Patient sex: M
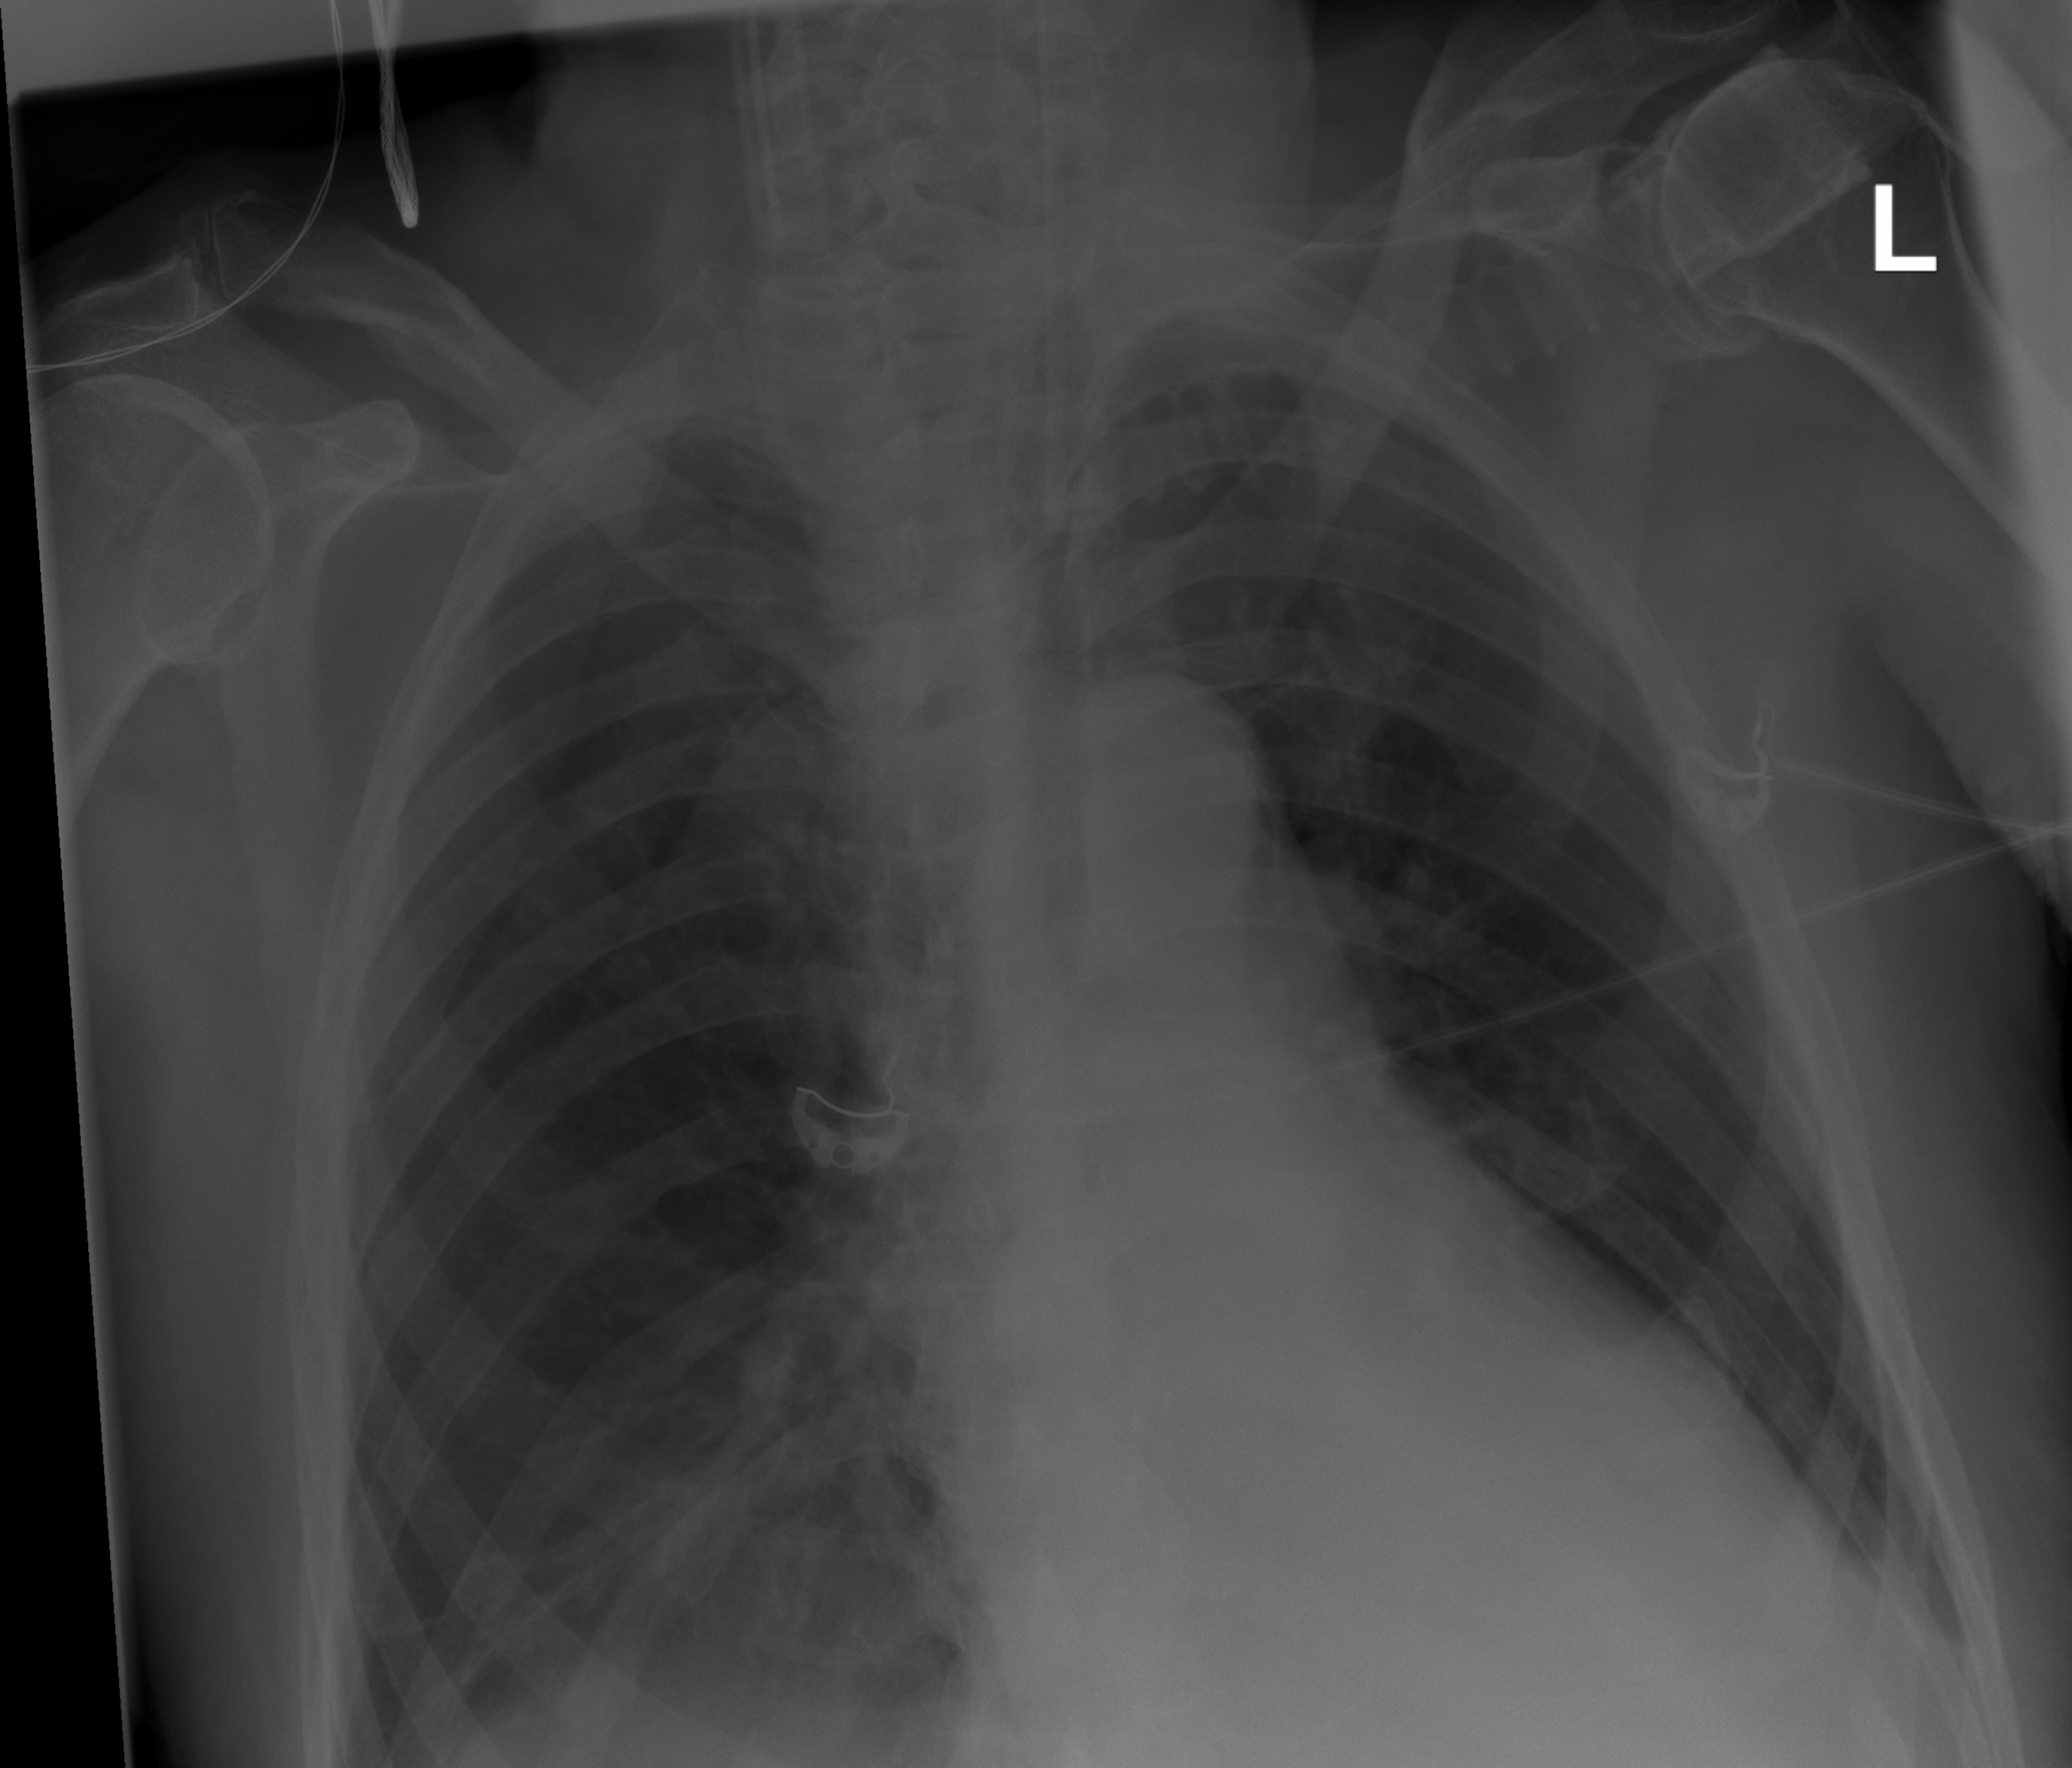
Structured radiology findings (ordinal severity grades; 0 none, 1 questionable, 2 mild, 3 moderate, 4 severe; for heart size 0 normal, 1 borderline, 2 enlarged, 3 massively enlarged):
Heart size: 1
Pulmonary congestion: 0
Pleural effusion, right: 2
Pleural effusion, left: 1
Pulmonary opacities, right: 0
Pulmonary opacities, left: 0
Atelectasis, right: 0
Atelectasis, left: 0